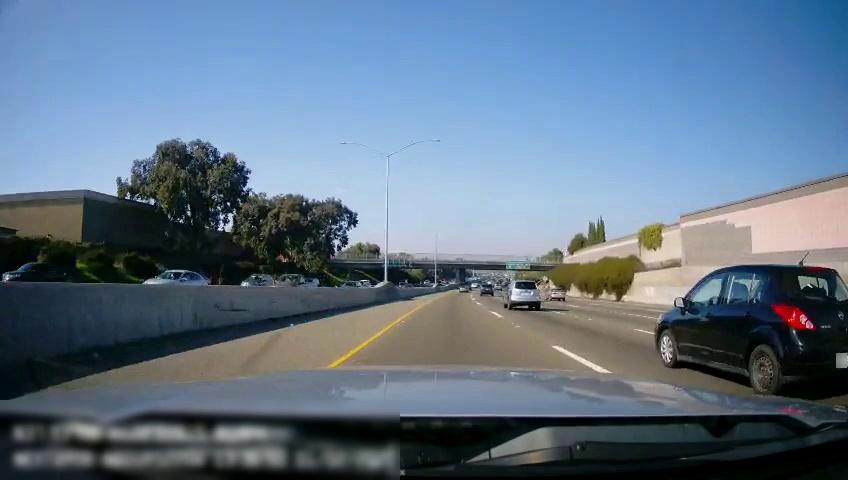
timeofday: Day
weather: Sunny
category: Drivable Space
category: Vehicles | SUV
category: Vehicles | Car
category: Vehicles | Truck
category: Vehicles | Car
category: Vehicles | Car
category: Vehicles | SUV
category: Vehicles | SUV
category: Vehicles | SUV
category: Vehicles | Car
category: Lanes | Current Lane
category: Lanes | Current Lane
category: Lanes | Alternate Lane
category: Lanes | Alternate Lane
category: Lanes | Alternate Lane
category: Traffic | Signs